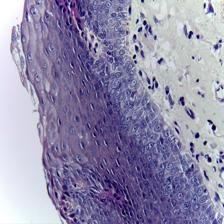
Diagnosis: Normal